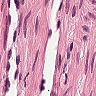
Metastatic tissue present: no